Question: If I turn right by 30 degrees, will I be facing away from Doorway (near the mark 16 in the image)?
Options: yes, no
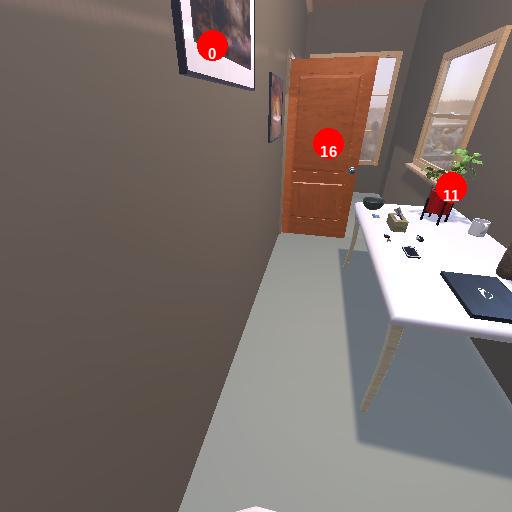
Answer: yes